Field crop: maize
Growth stage: 2
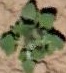
Species: chenopodium